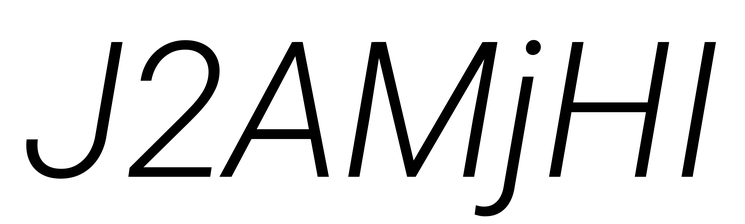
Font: Roboto-Italic_Light_Italic